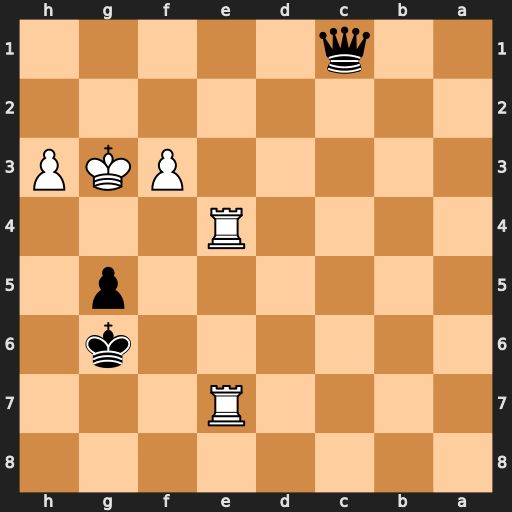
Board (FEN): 8/4R3/6k1/6p1/4R3/5PKP/8/2q5
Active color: b
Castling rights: -
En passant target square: -
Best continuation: Qg1#